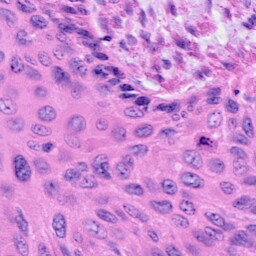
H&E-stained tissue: Cervix